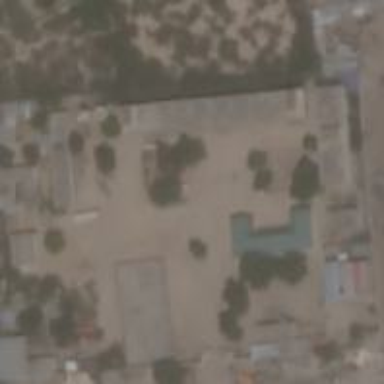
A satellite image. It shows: School.